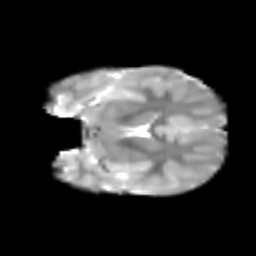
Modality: T2w
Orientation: coronal
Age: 8
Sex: female
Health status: healthy